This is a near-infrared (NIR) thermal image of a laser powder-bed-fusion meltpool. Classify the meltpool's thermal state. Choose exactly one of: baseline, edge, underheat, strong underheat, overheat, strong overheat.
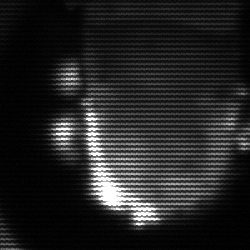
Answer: baseline